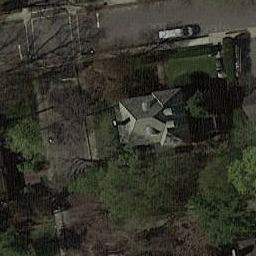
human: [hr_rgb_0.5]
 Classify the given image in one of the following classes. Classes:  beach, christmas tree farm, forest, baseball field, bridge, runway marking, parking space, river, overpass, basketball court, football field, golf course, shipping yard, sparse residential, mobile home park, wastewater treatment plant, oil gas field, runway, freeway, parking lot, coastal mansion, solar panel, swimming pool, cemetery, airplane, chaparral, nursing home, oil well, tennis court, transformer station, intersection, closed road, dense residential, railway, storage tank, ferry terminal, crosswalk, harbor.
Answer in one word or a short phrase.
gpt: sparse residential